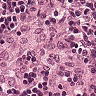
Metastatic tissue present: no